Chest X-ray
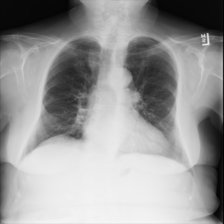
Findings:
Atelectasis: negative
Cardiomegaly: negative
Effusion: negative
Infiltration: negative
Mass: negative
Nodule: negative
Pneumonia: negative
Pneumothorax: negative
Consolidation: negative
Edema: negative
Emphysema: negative
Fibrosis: negative
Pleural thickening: negative
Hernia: negative